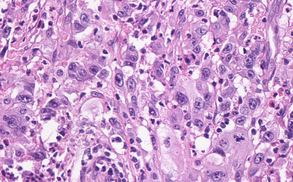
Tumor epithelial tissue: yes
Tumor-associated stroma tissue: no
Normal tissue: no